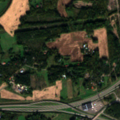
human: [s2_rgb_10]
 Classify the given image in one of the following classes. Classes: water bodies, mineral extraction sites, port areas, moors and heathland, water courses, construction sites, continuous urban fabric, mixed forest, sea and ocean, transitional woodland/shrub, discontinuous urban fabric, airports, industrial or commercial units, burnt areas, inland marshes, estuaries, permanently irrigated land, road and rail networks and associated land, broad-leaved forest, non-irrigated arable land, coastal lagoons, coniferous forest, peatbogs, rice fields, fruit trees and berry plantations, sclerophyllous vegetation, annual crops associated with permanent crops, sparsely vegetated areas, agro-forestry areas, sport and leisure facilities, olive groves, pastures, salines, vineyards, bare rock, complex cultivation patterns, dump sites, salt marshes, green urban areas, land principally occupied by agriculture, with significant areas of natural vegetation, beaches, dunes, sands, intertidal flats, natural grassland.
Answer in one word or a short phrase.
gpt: discontinuous urban fabric, mineral extraction sites, non-irrigated arable land, land principally occupied by agriculture, with significant areas of natural vegetation, broad-leaved forest, coniferous forest